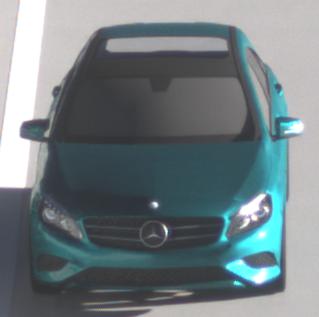
Make: Mercedes-Benz
Model: A 180
Detailed model: A-Class (176)
Model produced from: 2012/09
Model produced until: 2015/07
Doors: 5
Color: blue
Road condition: dry road
Daytime: morning or afternoon
Contrast: high contrast